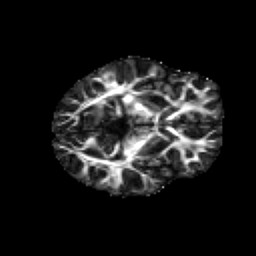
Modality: FA
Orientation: axial
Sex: female
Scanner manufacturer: siemens
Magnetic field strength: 3 T
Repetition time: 5 s
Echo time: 0.071 s